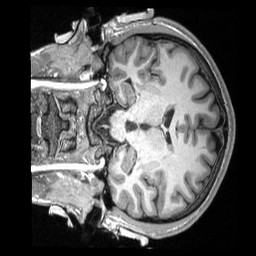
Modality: T1w
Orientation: coronal
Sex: male